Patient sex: F
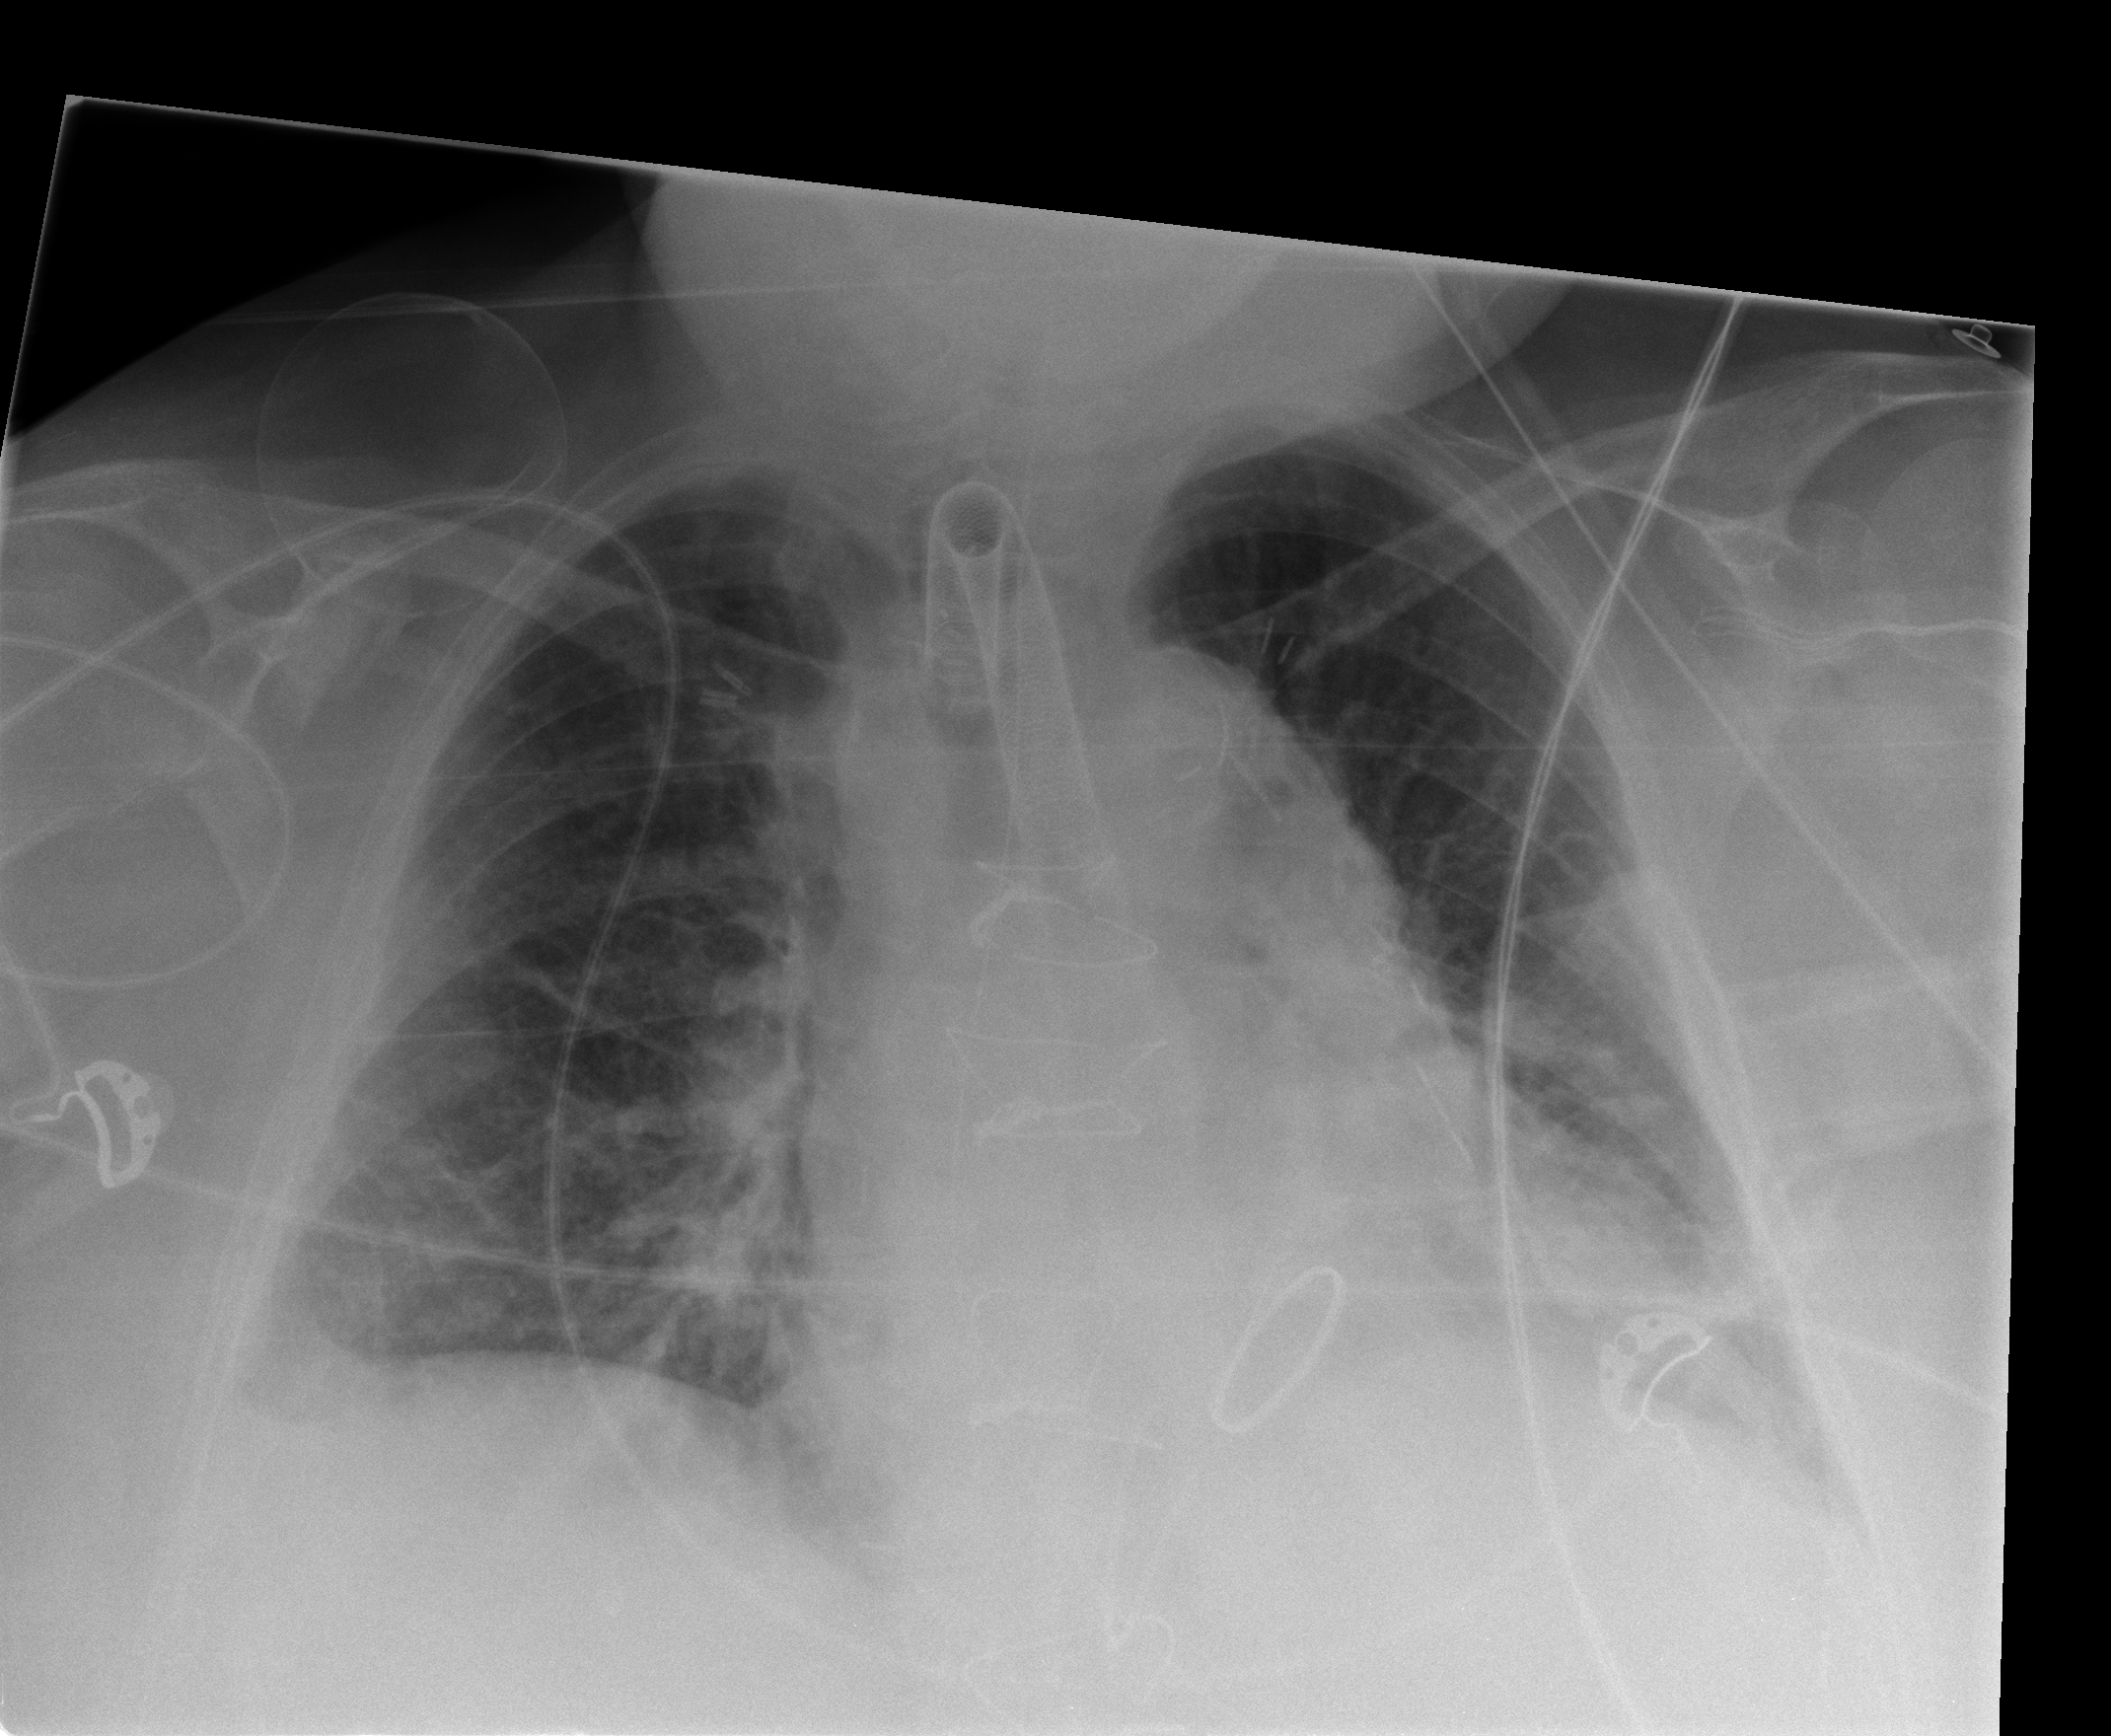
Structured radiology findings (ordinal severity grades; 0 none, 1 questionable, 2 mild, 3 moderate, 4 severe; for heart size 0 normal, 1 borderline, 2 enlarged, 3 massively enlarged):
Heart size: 2
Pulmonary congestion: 2
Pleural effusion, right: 2
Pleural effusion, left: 2
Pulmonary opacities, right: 0
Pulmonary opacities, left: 2
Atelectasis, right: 2
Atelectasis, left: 2